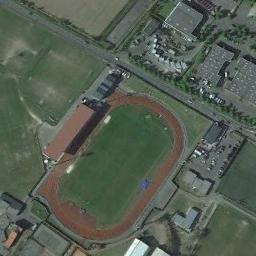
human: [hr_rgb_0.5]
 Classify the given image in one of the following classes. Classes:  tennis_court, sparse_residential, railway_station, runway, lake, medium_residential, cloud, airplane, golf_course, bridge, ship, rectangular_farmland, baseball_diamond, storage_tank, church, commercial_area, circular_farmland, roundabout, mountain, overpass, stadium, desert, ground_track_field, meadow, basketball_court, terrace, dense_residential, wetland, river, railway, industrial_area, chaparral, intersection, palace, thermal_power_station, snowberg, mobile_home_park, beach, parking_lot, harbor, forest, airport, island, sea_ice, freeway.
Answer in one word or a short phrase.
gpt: ground_track_field